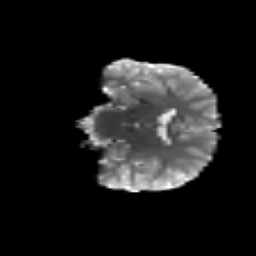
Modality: T2w
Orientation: coronal
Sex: male
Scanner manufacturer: siemens
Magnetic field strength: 3 T
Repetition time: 5 s
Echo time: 0.071 s